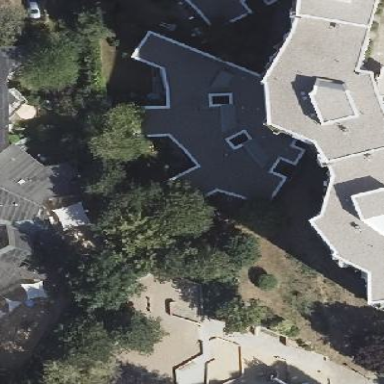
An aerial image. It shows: Block of apartments with flat roof. The building is colored in white.